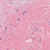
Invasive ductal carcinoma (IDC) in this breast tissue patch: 0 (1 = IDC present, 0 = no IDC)